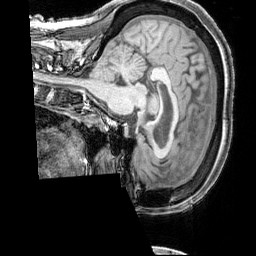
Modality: T1w
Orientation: sagittal
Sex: female
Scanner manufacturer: siemens
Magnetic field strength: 3 T
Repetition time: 2.3 s
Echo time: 0.00226 s